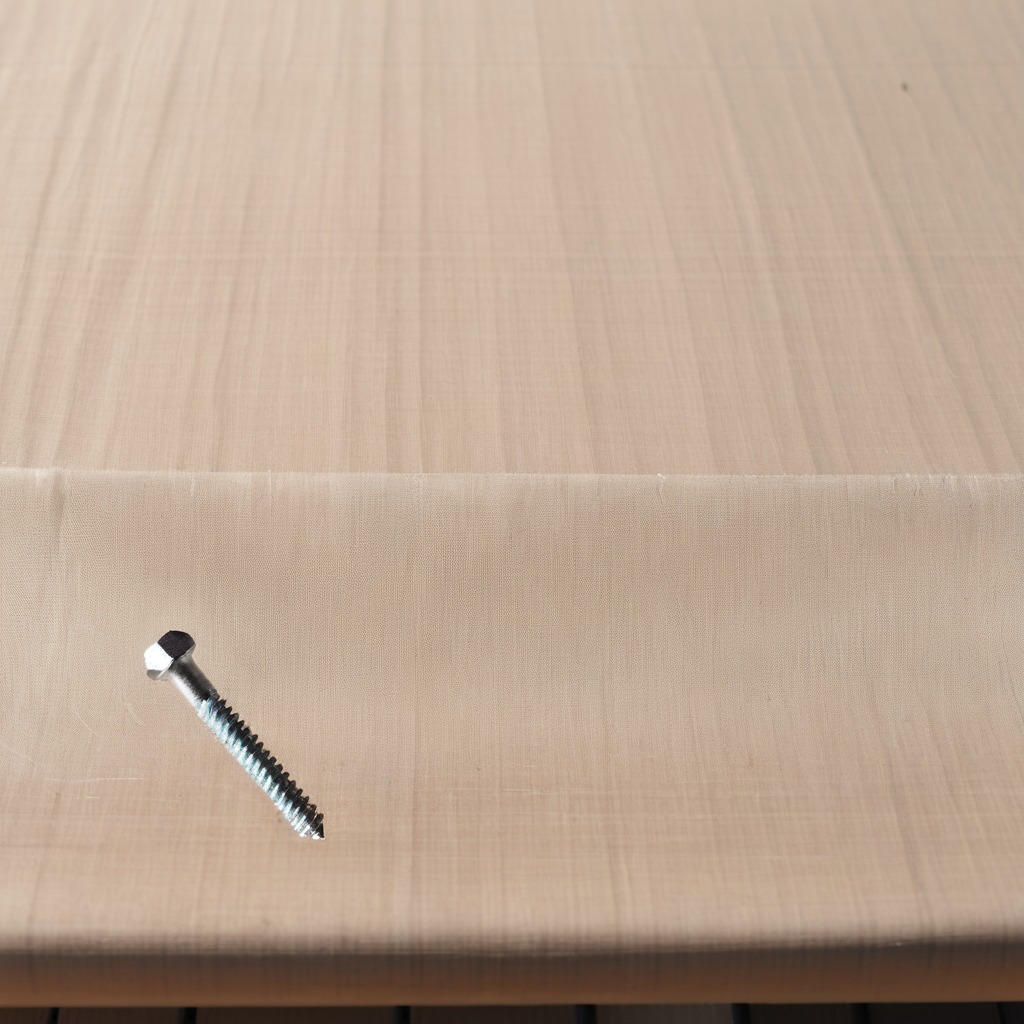
A metal screw is lying on a wooden table in an outdoor workshop during daytime bright natural light soft shadows worn but beneath the cloth.